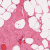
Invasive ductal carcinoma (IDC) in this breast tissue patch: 0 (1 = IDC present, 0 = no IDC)